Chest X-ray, AP view. Patient: 54 years old, sex M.
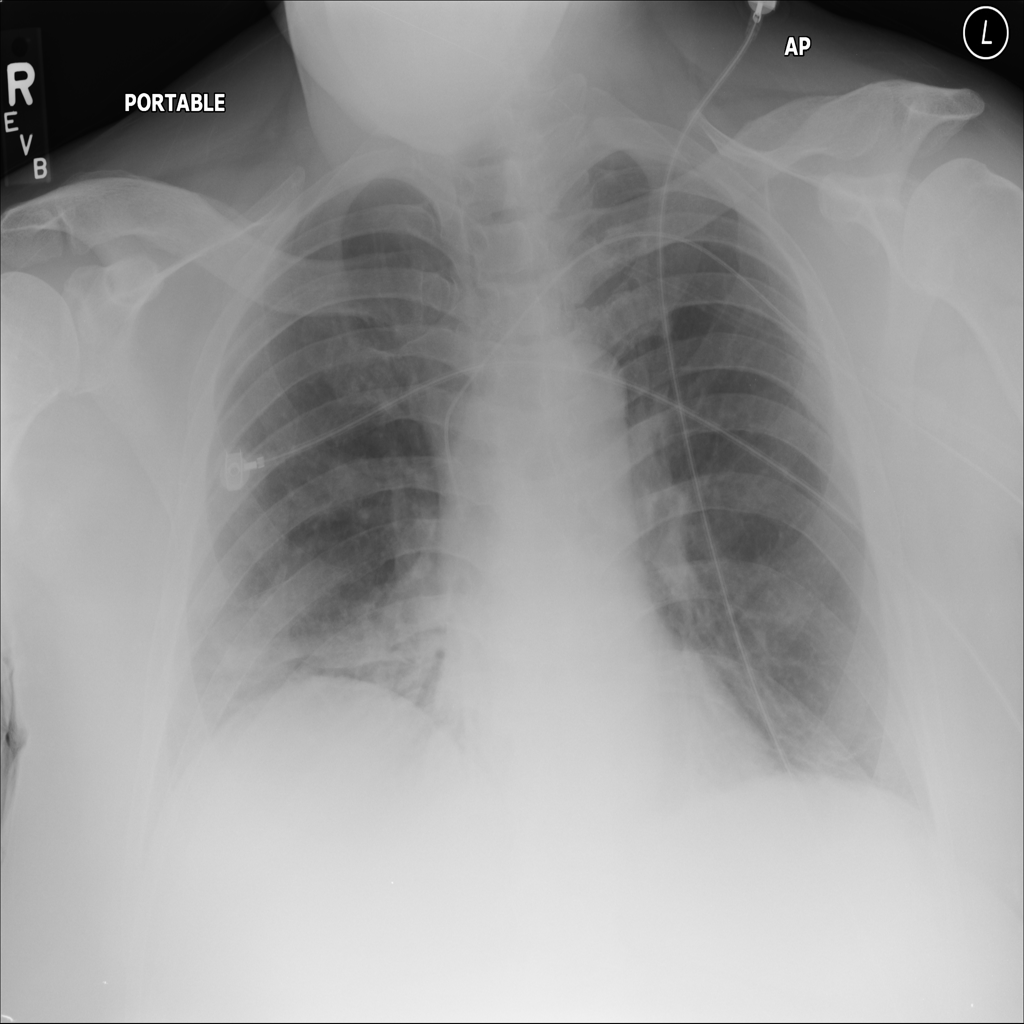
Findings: Infiltration